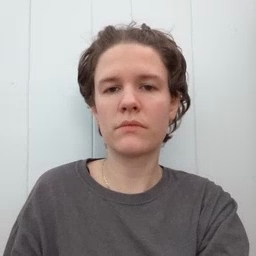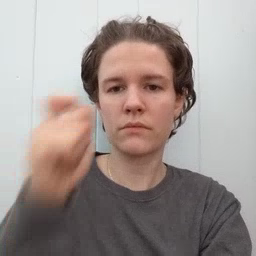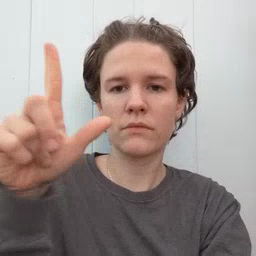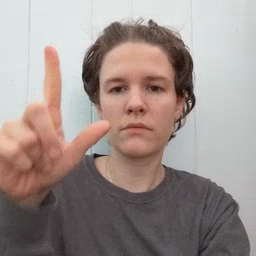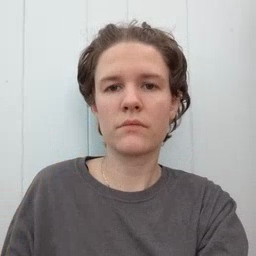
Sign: awake